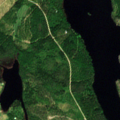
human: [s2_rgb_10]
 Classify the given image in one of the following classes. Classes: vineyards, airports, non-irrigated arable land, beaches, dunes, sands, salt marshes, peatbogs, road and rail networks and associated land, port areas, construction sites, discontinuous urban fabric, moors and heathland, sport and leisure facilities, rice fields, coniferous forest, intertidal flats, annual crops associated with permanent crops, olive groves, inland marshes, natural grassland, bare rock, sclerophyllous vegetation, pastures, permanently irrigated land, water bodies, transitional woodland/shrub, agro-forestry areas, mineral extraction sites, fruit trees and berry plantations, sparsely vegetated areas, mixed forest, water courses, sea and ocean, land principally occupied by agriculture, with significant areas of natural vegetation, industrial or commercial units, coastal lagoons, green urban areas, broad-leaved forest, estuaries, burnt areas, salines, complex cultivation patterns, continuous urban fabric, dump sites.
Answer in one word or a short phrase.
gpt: land principally occupied by agriculture, with significant areas of natural vegetation, mixed forest, transitional woodland/shrub, water bodies